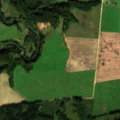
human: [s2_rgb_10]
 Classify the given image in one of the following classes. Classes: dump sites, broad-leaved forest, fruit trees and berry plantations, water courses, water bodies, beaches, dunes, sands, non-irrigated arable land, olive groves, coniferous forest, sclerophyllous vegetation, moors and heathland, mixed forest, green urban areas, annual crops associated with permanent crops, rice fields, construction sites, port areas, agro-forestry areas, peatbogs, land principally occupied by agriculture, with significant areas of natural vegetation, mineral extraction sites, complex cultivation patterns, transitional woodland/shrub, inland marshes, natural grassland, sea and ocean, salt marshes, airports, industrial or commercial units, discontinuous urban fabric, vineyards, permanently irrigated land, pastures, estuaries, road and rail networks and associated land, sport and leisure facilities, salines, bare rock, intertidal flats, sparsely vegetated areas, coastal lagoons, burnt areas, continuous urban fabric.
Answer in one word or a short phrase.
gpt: non-irrigated arable land, pastures, land principally occupied by agriculture, with significant areas of natural vegetation, mixed forest